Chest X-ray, PA view. Patient: 57 years old, sex M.
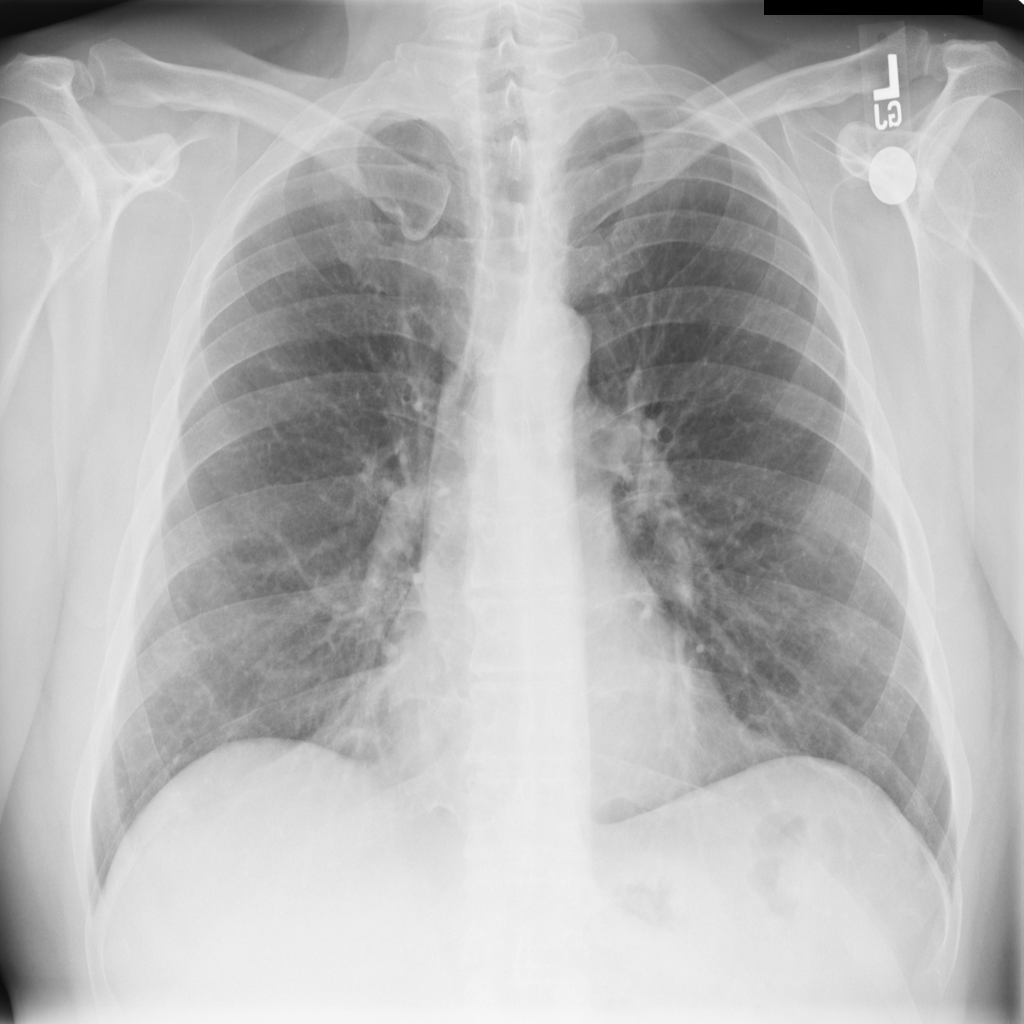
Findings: No Finding